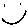
Label: smiley face